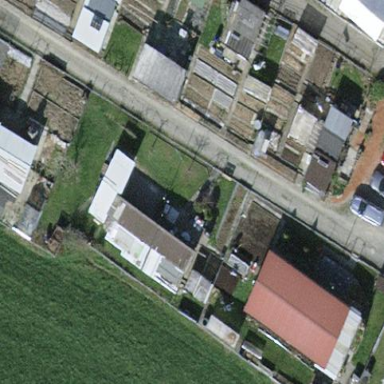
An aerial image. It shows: Shed building.